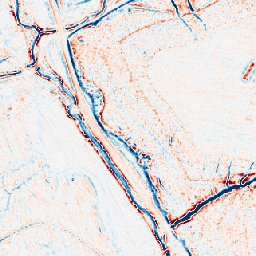
Category: edge_preserving
Decomposition family: bilateral
Decomposition parameters: d: 9
sigma_color: 100
sigma_space: 75
Upsampling method: area
Upsampling parameters: scale: 8
Upsampling scale: 8